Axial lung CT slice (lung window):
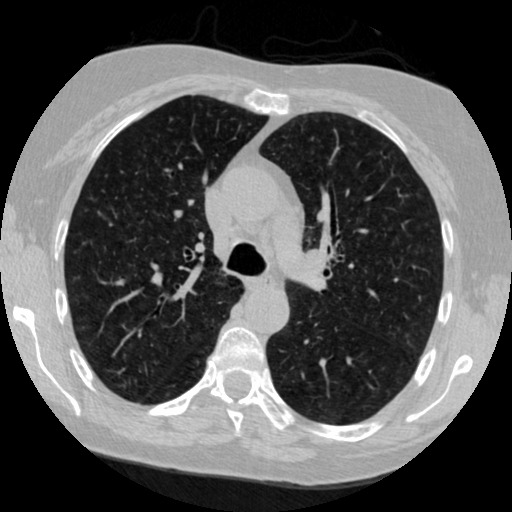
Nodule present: no